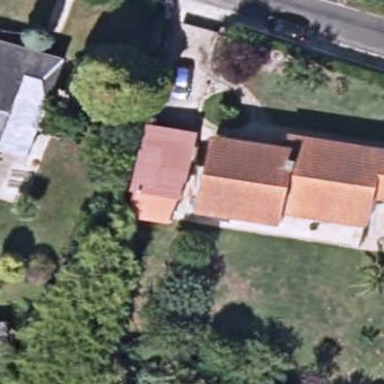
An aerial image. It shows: Simple house.